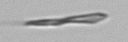
Label: fiber